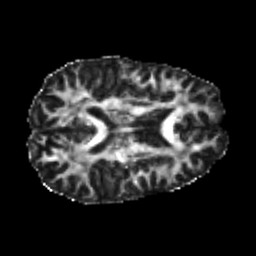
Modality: FA
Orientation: axial
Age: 25
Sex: male
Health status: healthy
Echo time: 0.074 s